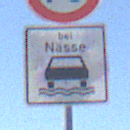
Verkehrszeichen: BeiNaesse
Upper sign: Geschwindigkeit70
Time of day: Midday
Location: Outdoor (RoadRail)
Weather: Clear
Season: Summer
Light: Natural